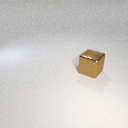
large brown metal cube